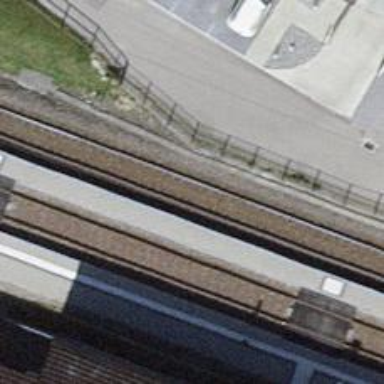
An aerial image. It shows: Public transport stop position along the railway.